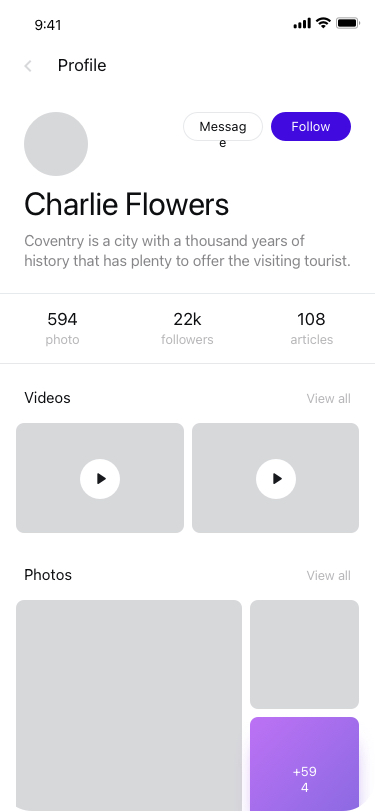
Text in this UI design:
Profile
Coventry is a city with a thousand years of history that has plenty to offer the visiting tourist.
Charlie Flowers
Follow
Message
Photos
View all
+594
Videos
View all
22k
594
108
followers
photos
articles